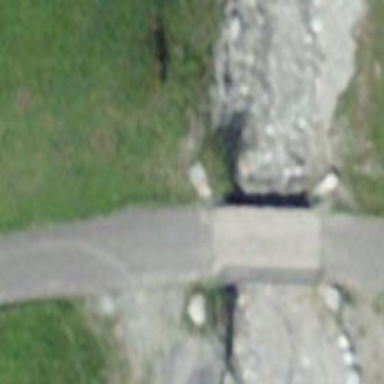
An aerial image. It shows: Unclassified road with bridge.